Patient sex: F
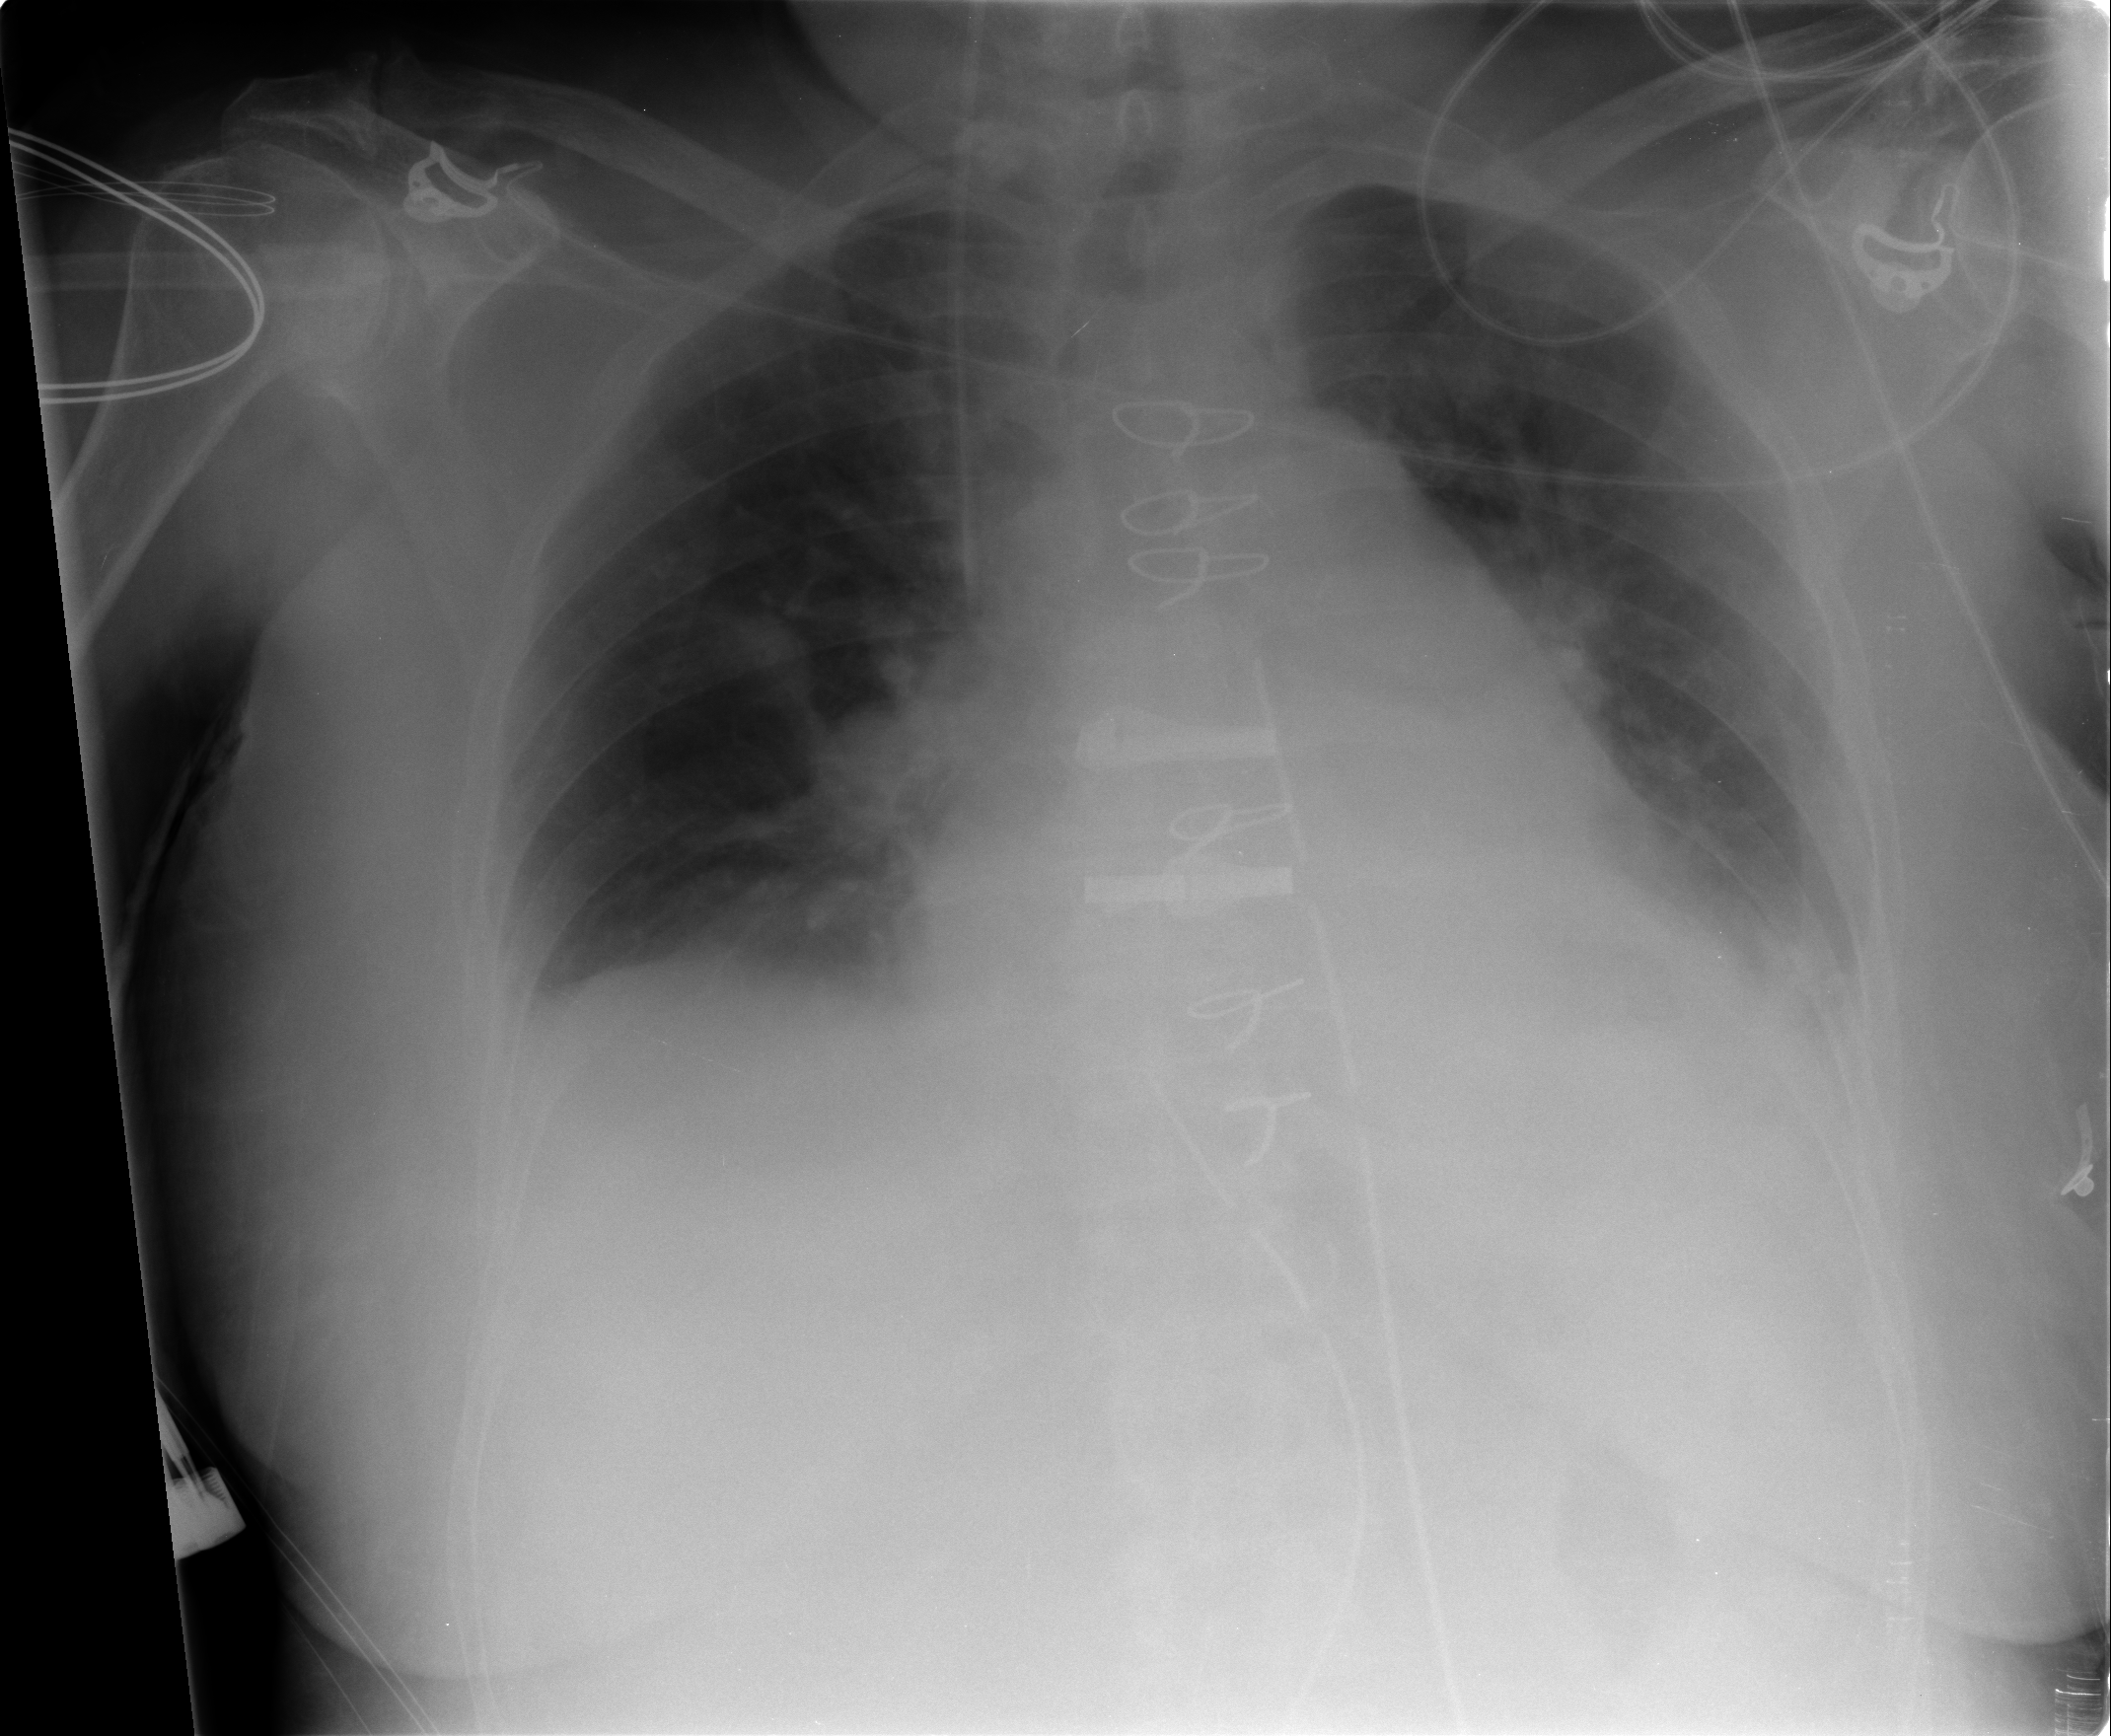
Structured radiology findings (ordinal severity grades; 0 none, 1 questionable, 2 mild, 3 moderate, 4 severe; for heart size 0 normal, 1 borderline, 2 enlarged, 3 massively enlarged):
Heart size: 2
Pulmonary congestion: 1
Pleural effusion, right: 0
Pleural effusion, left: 2
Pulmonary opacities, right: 0
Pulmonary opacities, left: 0
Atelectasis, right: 0
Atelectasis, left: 2